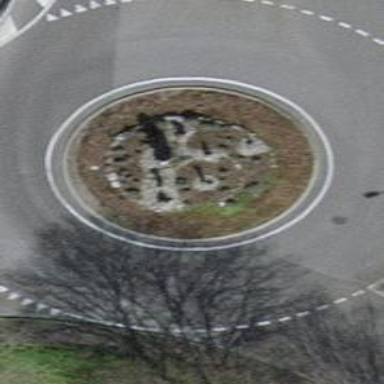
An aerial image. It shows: Tertiary road made of asphalt leading to roundabout junction.